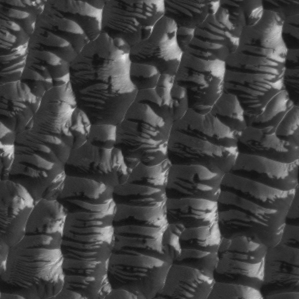
Label: frost